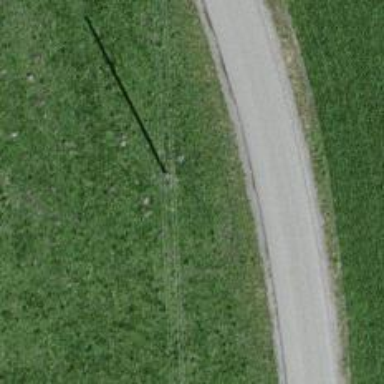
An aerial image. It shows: Power pole.